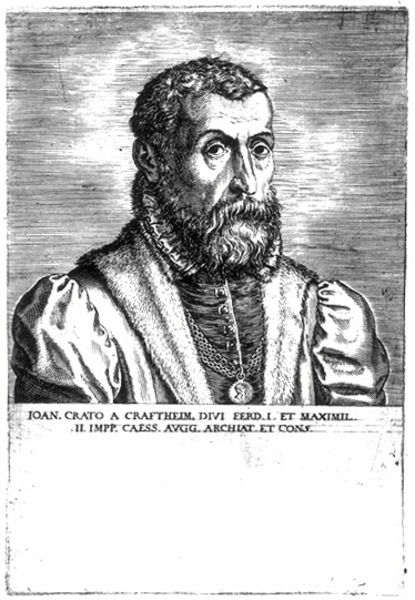
Titel: Bildnis des Johann Crato von Crafftheim
Künstler: Philipp Galle
Institution: (Seriendruck)
Schlagwörter: mann, schatten, weiß, braun, grau, licht, mund, nase, ohr, profil, schmuck, schwarz, stirn, zeichnung, blick, anzug, bart, augen, falten, gesicht, kragen, pelz, vollbart, ärmel, bildnis, portrait, porträt, gewand, haare, mantel, brustbild, locken, poträt, puffärmel, renaissance, schrift, kette, grafik, inschrift, knöpfe, kinnbart, medaillon, plastisch, druck, schwarzweiss, stich, titel, illustration, text, orden, krause, brokat, pelzkragen, pelzmantel, männlich, anhänger, amulett, medallion, wams, kupferstich, latein, beischrift, lateinisch, volumen, gewqand, bart mann, bürgertracht